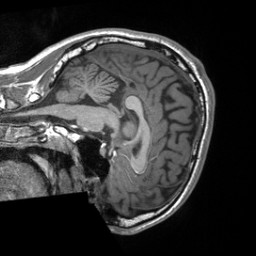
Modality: T1w
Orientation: sagittal